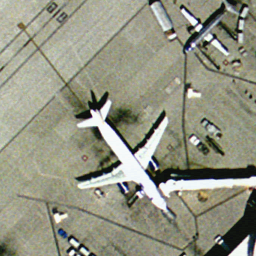
Label: airplane